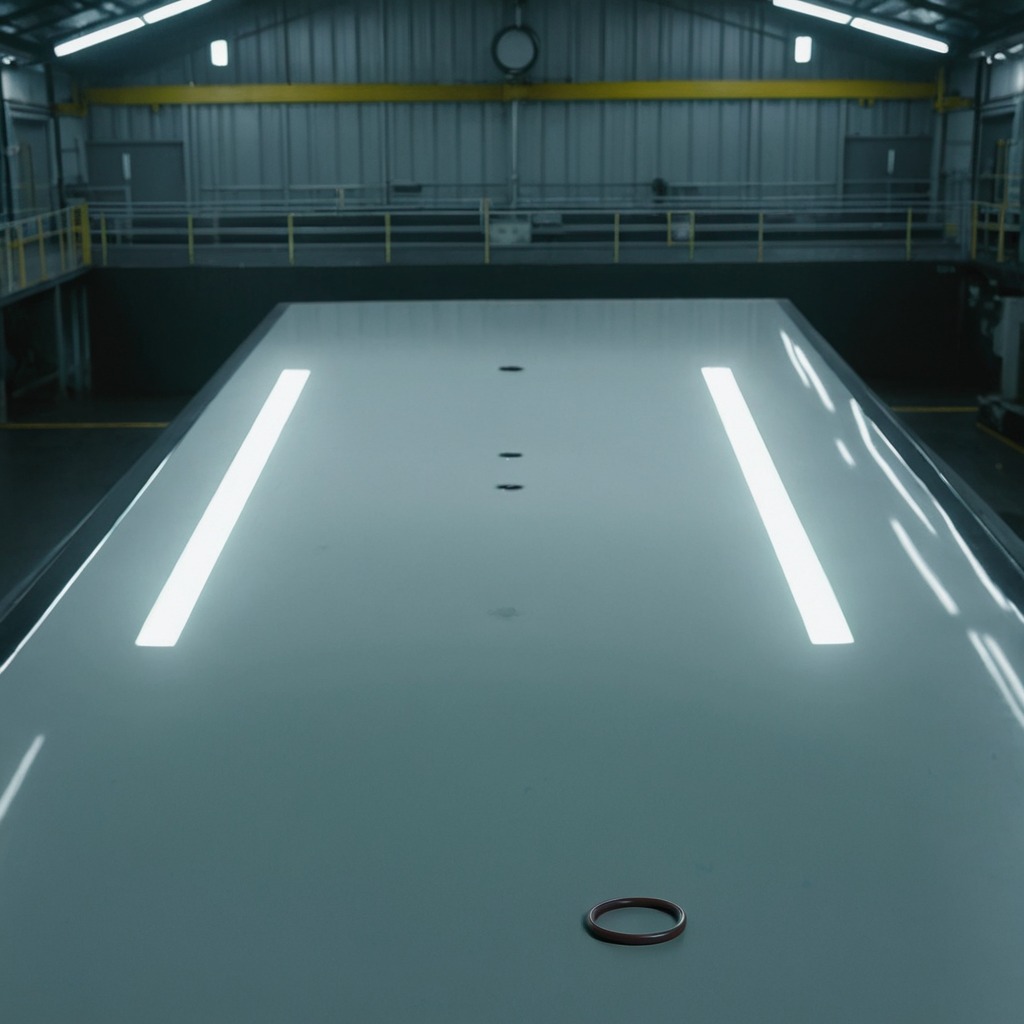
A rubber O-ring is lying on a high-gloss table in a ship maintenance bay industrial lighting.